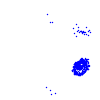
Particle: electron